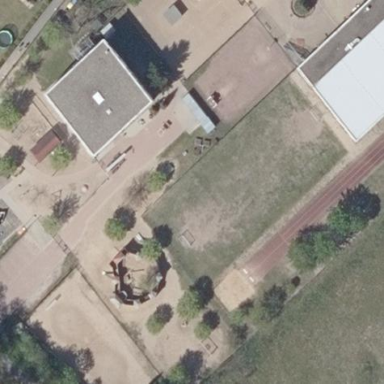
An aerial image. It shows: Playground area for leisure activities on the land.